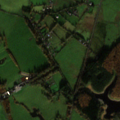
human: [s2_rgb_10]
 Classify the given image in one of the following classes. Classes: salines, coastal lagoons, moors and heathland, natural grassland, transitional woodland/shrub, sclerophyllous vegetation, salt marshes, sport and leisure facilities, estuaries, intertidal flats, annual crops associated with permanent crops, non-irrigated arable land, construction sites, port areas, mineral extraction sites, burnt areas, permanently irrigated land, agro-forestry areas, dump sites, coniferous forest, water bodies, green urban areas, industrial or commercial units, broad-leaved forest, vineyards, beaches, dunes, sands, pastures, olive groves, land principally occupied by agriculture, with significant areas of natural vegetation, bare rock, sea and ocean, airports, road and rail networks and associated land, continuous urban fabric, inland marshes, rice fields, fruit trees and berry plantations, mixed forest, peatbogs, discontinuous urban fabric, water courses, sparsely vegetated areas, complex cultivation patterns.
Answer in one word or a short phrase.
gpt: pastures, coniferous forest, water bodies